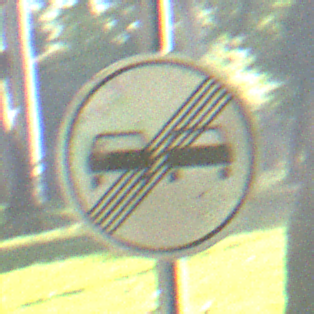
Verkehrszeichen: EndeUeberholverbot
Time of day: MorningAfternoon
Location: Outdoor (Nature)
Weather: Clear
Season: NotSpecified
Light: Natural